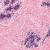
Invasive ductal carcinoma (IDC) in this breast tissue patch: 0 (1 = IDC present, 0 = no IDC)